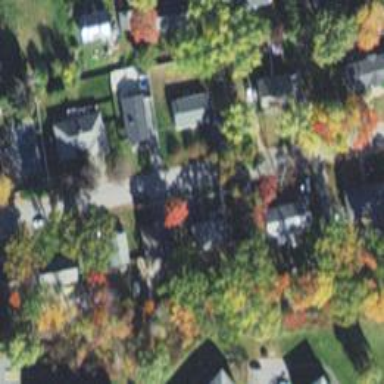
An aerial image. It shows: Driveway.